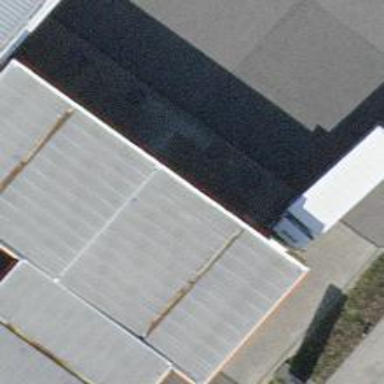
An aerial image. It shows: Roofed fuel facility.